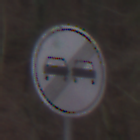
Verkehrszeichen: EndeUeberholverbot
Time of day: Midday
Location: Outdoor (Nature)
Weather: Overcast
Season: Autumn
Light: Natural